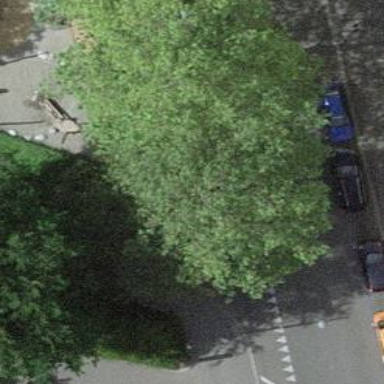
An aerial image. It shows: Bicycle parking area with bollards.